Question: I tried following some of the code from <URL>, but I am getting an error on the page when trying to reference the remote view located in a separate project: "Value cannot be null. Parameter name: stream"
Below is my AssemblyResourceProvider and controller in my master MVC 4 project. I have also attached the whole solution itself <URL>. Can anyone help to see what is going wrong? Thanks for any help or suggestions.
'''
public class AssemblyResourceProvider : System.Web.Hosting.VirtualPathProvider
{
private bool IsAppResourcePath(string virtualPath)
{
string checkPath = VirtualPathUtility.ToAppRelative(virtualPath);
return checkPath.StartsWith("~/Plugin/", StringComparison.InvariantCultureIgnoreCase);
}
public override bool FileExists(string virtualPath)
{
return IsAppResourcePath(virtualPath) || base.FileExists(virtualPath);
}
public override VirtualFile GetFile(string virtualPath)
{
return IsAppResourcePath(virtualPath)
? new AssemblyResourceVirtualFile(virtualPath)
: base.GetFile(virtualPath);
}
public override CacheDependency GetCacheDependency(string virtualPath, IEnumerable virtualPathDependencies, DateTime utcStart)
{
return !IsAppResourcePath(virtualPath)
? base.GetCacheDependency(virtualPath, virtualPathDependencies, utcStart)
: null;
}
}
public class AssemblyResourceVirtualFile : VirtualFile
{
string path;
public AssemblyResourceVirtualFile(string virtualPath) : base(virtualPath)
{
path = VirtualPathUtility.ToAppRelative(virtualPath);
}
public override Stream Open()
{
string[] parts = path.Split('/');
string assemblyName = parts[2];
string resourceName = parts[3];
var assembly = Assembly.LoadFile(Path.Combine(HttpRuntime.BinDirectory, assemblyName));
return assembly != null
? assembly.GetManifestResourceStream(resourceName)
: null;
}
}
'''
And my home controller:
'''
public ActionResult Pluggable()
{
//ViewBag.Name = name;
return View("~/Plugin/PluginView1.dll/PluginView1.Views.Home.Pluggable.cshtml");
}
'''

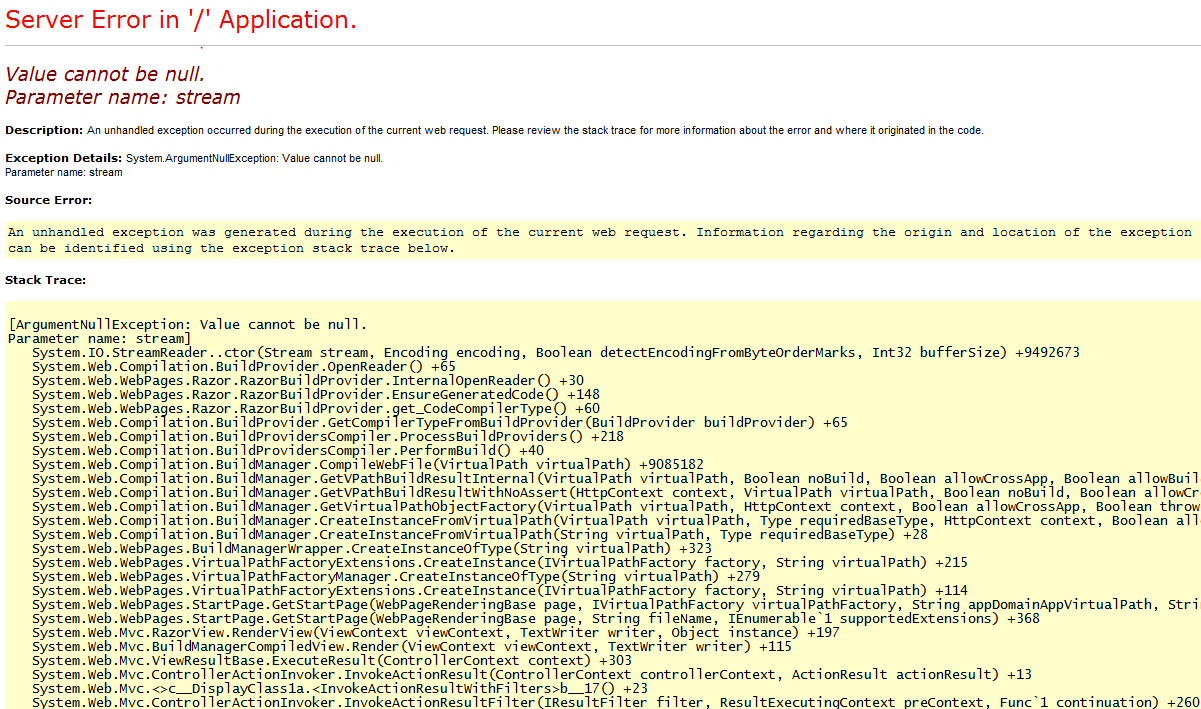
Answer: Here is my AssemblyResourceVirtualFile that I used in a project before:
'''
public class AssemblyResourceVirtualFile : VirtualFile
{
string path;
public AssemblyResourceVirtualFile(string virtualPath) : base(virtualPath)
{
path = VirtualPathUtility.ToAppRelative(virtualPath);
}
public override System.IO.Stream Open()
{
string[] parts = path.Split('/');
string assemblyName = parts[2];
string resourceName = parts[3];
assemblyName = Path.Combine(HttpRuntime.BinDirectory, assemblyName);
System.Reflection.Assembly assembly = System.Reflection.Assembly.LoadFile(assemblyName);
if (assembly != null)
{
Stream resourceStream = assembly.GetManifestResourceStream(resourceName);
return resourceStream;
}
return null;
}
}
'''
Really the only difference is I've made it so you can stick break points in there and walk to see what it finds. Put your break point in and walk the code, is the assembly == null? If not, is resourceStream null?